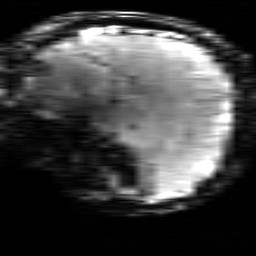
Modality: T2starw
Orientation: sagittal
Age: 22
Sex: female
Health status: healthy
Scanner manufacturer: siemens
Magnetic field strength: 3 T
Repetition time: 0.7 s
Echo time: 0.02 s